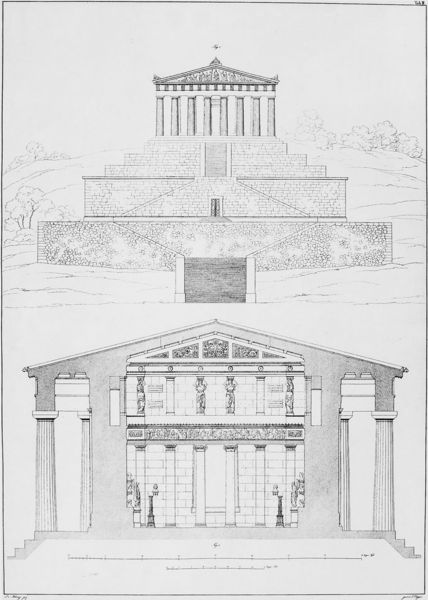
Titel: Aufriß der Walhalla mit Unterbau und Querschnitt durch den Tempel (nach Klenze)
Künstler: Jospeh Unger
Schlagwörter: berg, weiß, bäume, schwarz, skizze, säulen, tür, zeichnung, dach, gebäude, haus, muster, architektur, stein, hügel, italien, giebel, figuren, treppen, treppenstufen, groß, entwurf, rom, triumph, skulpturen, grab, griechisch, griechenland, plan, tempel, speer, dorisch, athene, tempelanlage, aufriss, neoklassizismus, walhalla, kolonaden, lissabon